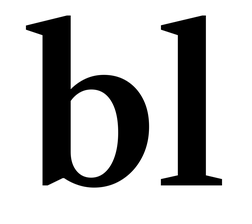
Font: LibreCaslonText_SemiBold